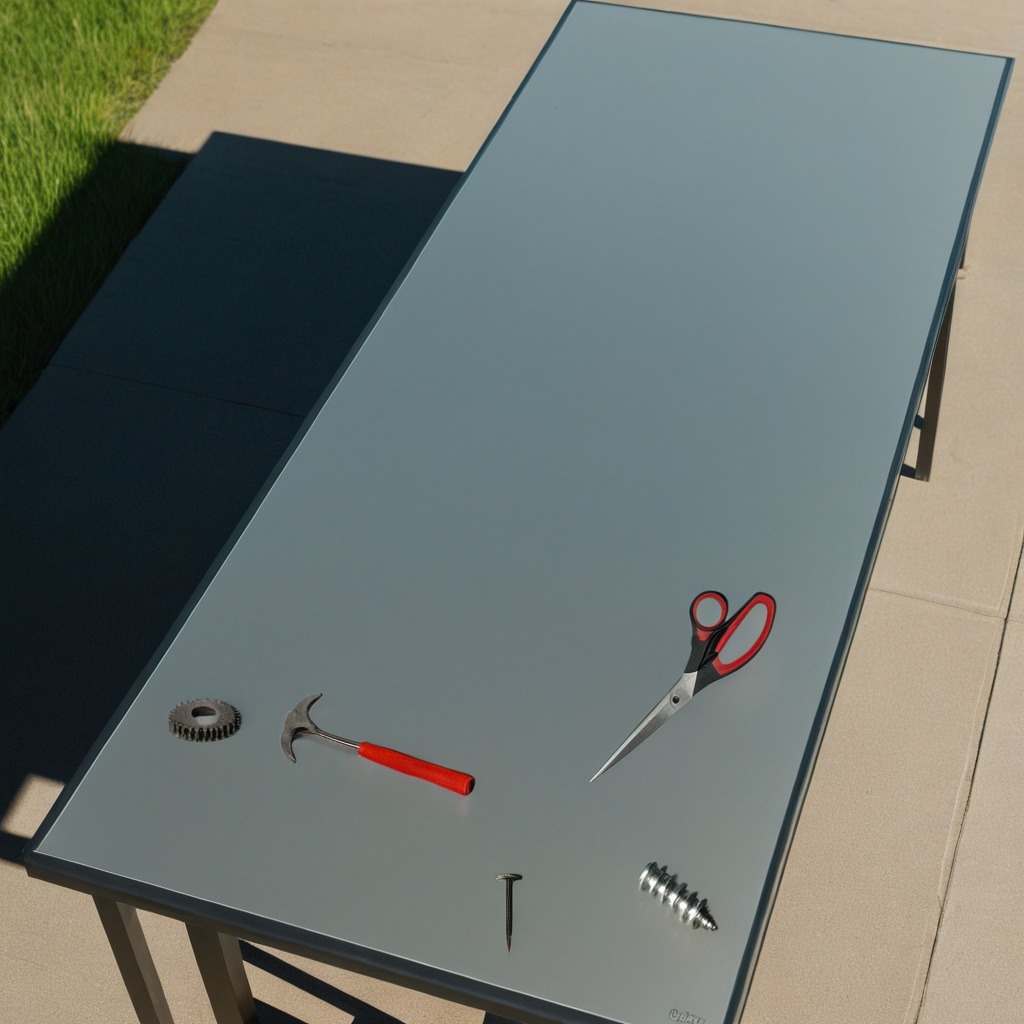
A steel gear with teeth, a metal machine screw, an iron nail, a hammer, and a pair of scissors are lying on the clean utility table in a temporary outdoor tool station afternoon light present textured surface.